Aerial crown-view tile of a tropical tree (Barro Colorado Island, Panama), acquired 20241014:
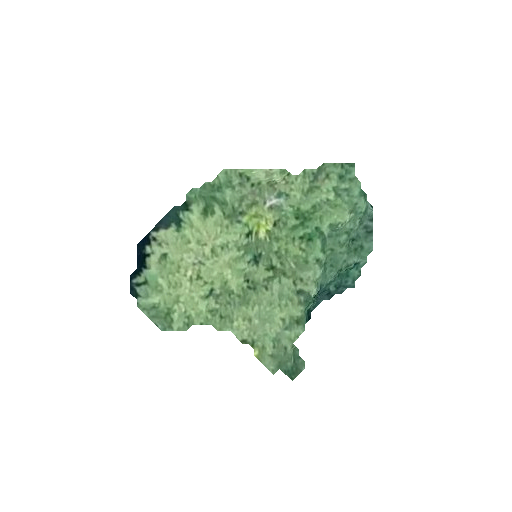
Species: Quararibea stenophylla
GBIF accepted scientific name: Quararibea stenophylla
Crown area: 51.705 m²